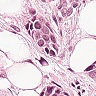
Metastatic tissue present: yes